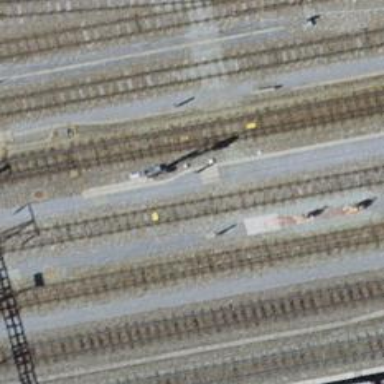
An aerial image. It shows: Railway signal.